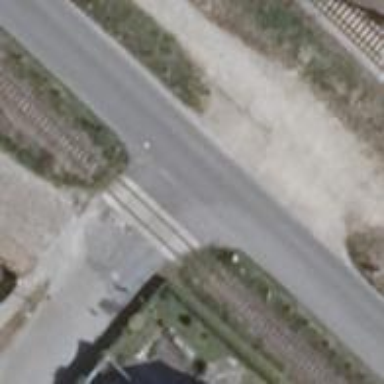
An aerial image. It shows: Railway level crossing.